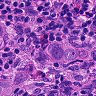
Metastatic tissue present: yes